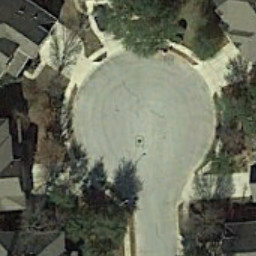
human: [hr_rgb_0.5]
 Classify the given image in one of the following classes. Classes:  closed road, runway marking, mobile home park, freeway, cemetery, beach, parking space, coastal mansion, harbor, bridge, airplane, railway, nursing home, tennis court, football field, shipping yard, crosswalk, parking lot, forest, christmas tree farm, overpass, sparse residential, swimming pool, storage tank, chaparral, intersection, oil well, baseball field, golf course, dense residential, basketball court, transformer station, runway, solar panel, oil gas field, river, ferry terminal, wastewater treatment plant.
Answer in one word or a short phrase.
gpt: closed road